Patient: sex M, age 57
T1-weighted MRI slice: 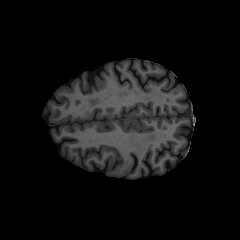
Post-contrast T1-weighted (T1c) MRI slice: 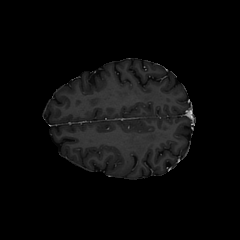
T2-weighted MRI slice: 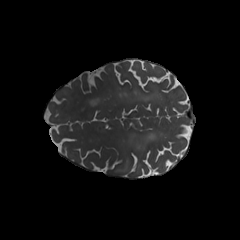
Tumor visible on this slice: no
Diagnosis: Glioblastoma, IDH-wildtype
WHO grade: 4